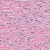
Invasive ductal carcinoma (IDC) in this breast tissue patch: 1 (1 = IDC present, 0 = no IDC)